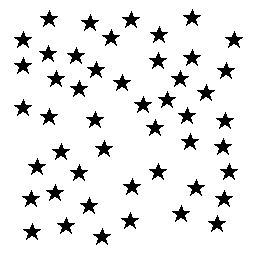
Squares: 0
Triangles: 0
Stars: 48
Total shapes: 48